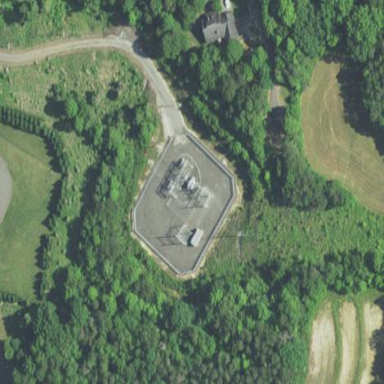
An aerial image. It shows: Distribution level power substation enclosed by fence.